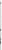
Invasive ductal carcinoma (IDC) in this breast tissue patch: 0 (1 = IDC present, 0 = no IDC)